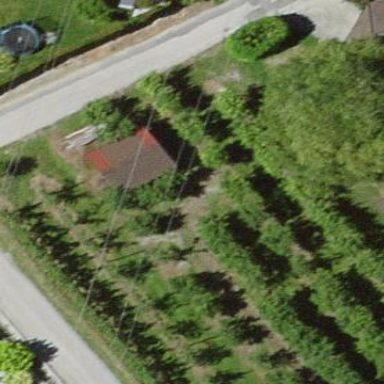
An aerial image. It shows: Shed building.